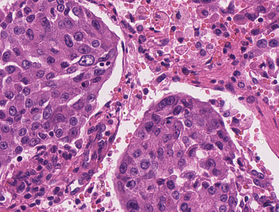
Tumor epithelial tissue: yes
Tumor-associated stroma tissue: yes
Normal tissue: no